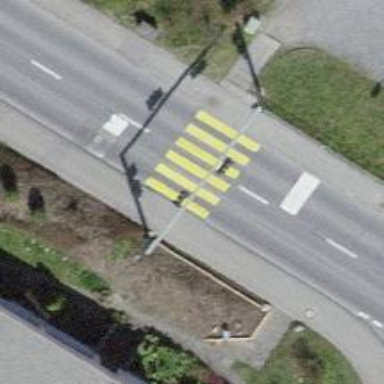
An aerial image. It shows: Pedestrian crossing with zebra markings on footway.